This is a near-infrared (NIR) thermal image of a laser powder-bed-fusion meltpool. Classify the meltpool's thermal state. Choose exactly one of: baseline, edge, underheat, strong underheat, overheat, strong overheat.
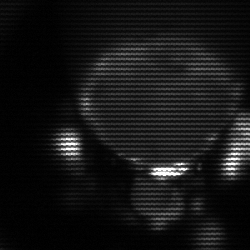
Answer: edge